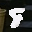
Label: 8